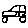
Label: car